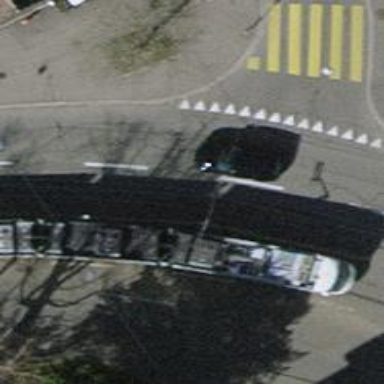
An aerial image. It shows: Tram level crossing on railway.